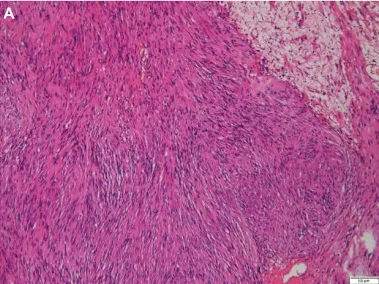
(A) Histological examination shows tumor cells are spindle-shaped, bundle-shaped, and focal fence-shaped (hematoxylin-eosin stain, original magnification x100).
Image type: pathology (h&e)